Field crop: maize
Growth stage: 2
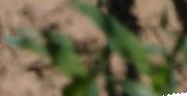
Species: maize